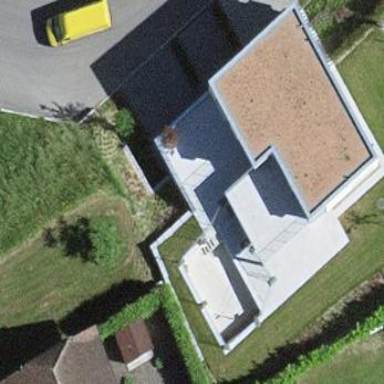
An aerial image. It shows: Simple house.